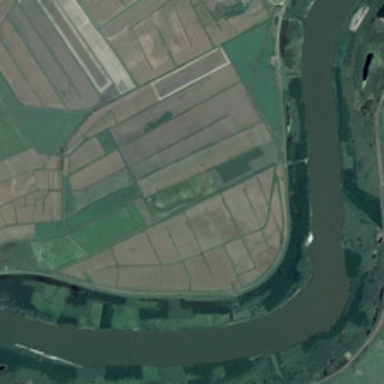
Many farmlands are in two sides of a curved river .